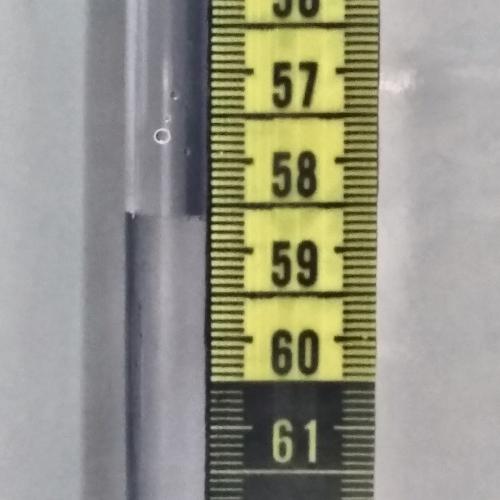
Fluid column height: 58.6 cm